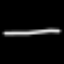
Label: line